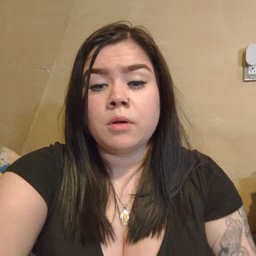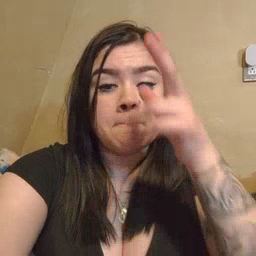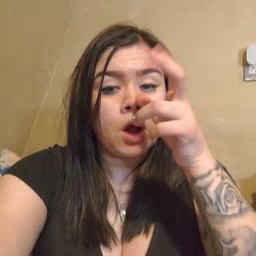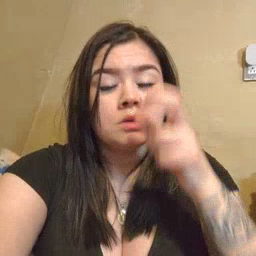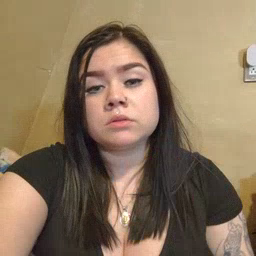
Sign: bug